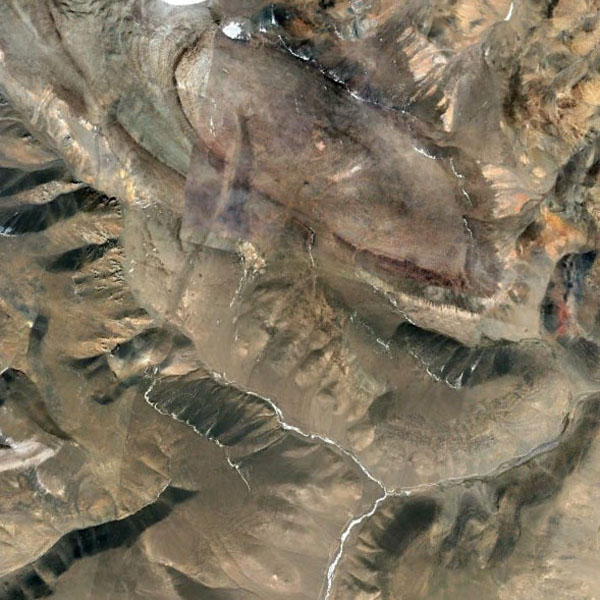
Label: Mountain